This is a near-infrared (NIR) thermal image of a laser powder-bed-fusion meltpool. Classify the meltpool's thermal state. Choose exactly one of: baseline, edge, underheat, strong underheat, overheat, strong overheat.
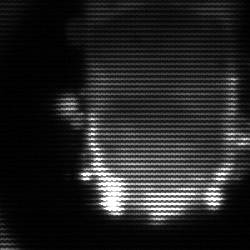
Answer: baseline